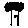
Label: tree